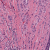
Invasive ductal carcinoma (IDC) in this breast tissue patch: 1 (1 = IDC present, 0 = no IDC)